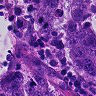
Metastatic tissue present: yes